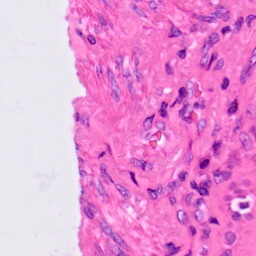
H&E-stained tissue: Lung